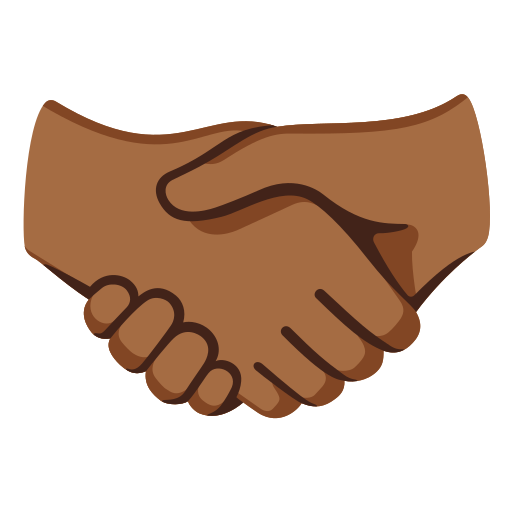
Emoji: 🤝🏾